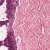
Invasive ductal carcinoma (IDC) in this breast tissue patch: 0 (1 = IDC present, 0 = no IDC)